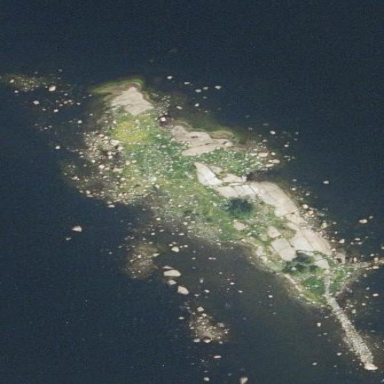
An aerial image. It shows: Islet located along the natural coastline.